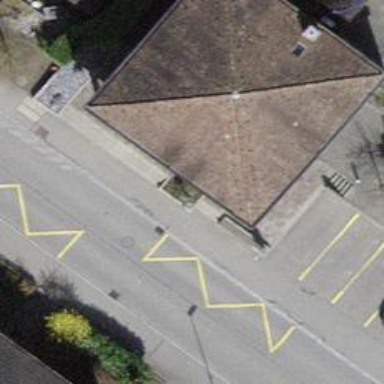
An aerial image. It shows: Village town hall building.